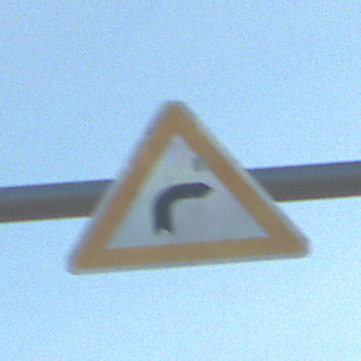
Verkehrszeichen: KurveRechts
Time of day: MorningAfternoon
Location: Outdoor (Suburban)
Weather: PartlyCloudy
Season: NotSpecified
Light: Natural